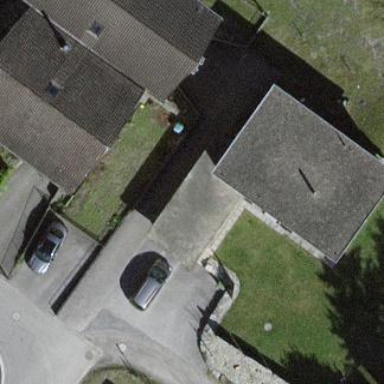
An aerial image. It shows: Garage.